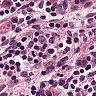
Metastatic tissue present: no